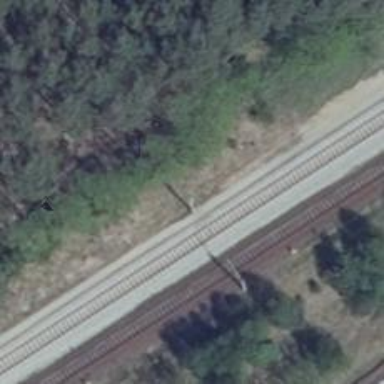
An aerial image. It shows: Railway with electrified contact lines.